Question: can I create a flowchart like this one:

starting form a json object using the <URL> library?
What should the json structure look like?
Have you got any example I can analyse?
Thank you very much.
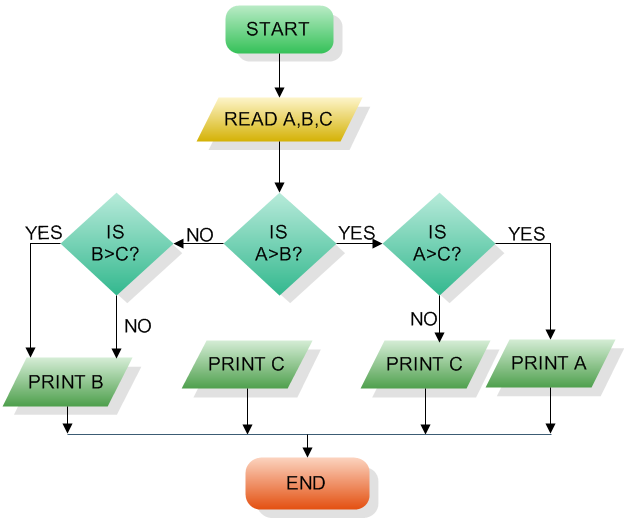
Answer: In my humble opinion D3.js is not suited very well for this kind of visualization. The visualization is just too complex to do a simple mapping from data to SVG (and that's what D3.js is mainly for: generating DOM (documents) from Data through concise mappings).
You can work around those limitations by introducing more logic in between so that data is not directly being displayed, but rather a model is being created, some calculations are being done and then the result is transformed to SVG by D3. This is what <URL> is trying to do and it works rather well.
However your graph has some special constraints that are currently not supported by simpler implementations of that layout algorithm: In the last layer you get a fork-like rendering. In the "decision"-layer you assign constraints to the edges so that they leave at the left and right of the nodes, you also constrain the decision nodes to be on the same layer.
All of this information is not visible in the graph structure itself. Therefor you need to annotate that information into your model and tell the layout algorithm to honor these constraints. To the best of my knowledge, only commercial graph drawing library implementations currently support these advanced layout features.
<URL> you can use the following JSON to get a result like this:

Switch to the combobox entry at the top: "5 - Complex Objects + Edge Labels"
And modify the JSON in the Nodes Sources, Edges Source and Node Template sections as follows:
Nodes Source
'''
{
0:{'name':'Start',color:'green'},
1:{'name':'Read A,B,C',color:'yellow'},
2:{'name':'Is B>C?',color:'green'},
3:{'name':'Is A>B?',color:'green'},
4:{'name':'Is A>C?',color:'green'},
5:{'name':'Print B',color:'green'},
6:{'name':'Print C',color:'green'},
7:{'name':'Print C',color:'green'},
8:{'name':'Print A',color:'green'},
9:{'name':'End',color:'red'}
}
'''
Edge Source
'''
[
{from:'0', to:'1', label:''},
{from:'1', to:'3', label:''},
{from:'3', to:'2', label:'No'},
{from:'3', to:'4', label:'Yes'},
{from:'2', to:'5', label:'Yes'},
{from:'2', to:'6', label:'No'},
{from:'4', to:'7', label:'No'},
{from:'4', to:'8', label:'Yes'},
{from:'5', to:'9', label:''},
{from:'6', to:'9', label:''},
{from:'7', to:'9', label:''},
{from:'8', to:'9', label:''}
]
'''
Template
'''
<rect fill='{Binding color}' stroke='LightBlue' stroke-width='2'
width='{TemplateBinding width}'
height='{TemplateBinding height}'></rect>
<text transform='translate(10 20)' data-content='{Binding name}'
style='font-size:18px; font-family:Arial; fill:#000; text-anchor: left;
dominant-baseline: central;'></text>
'''
Note that using a different kind of JSON is possible, too (as the demo shows). I don't believe that the JSON format is going to be a problem in any way at all and as you can see you get a decent result, but still the constraints I mentioned have not been considered and added to the JSON. Unfortunately adding these constraints cannot be done through the demo interface I'm using above right now, but needs to be done by adding more code to the actual source code of the demo. You can see how these constraints work in another demo (though without the JSON) in <URL>.
Putting all the bits and pieces together you can easily achieve this kind of result, automatically:
<URL>
The same example can be found and tried out interactively in this <URL>.